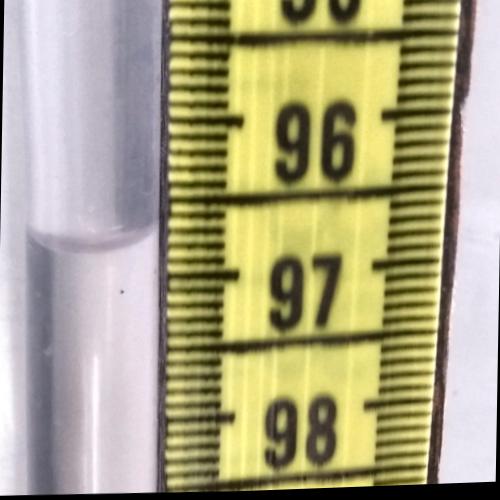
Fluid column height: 96.7 cm